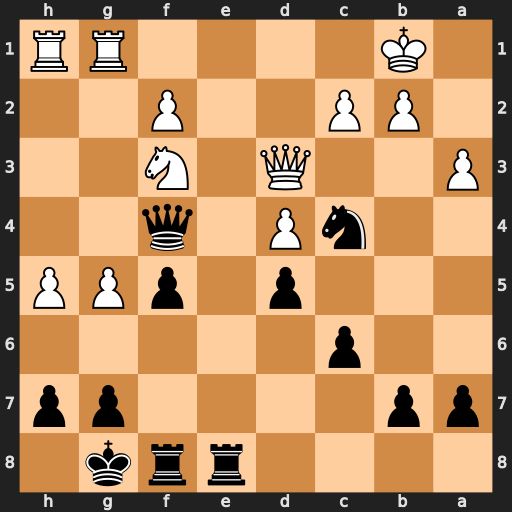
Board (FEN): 4rrk1/pp4pp/2p5/3p1pPP/2nP1q2/P2Q1N2/1PP2P2/1K4RR
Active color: b
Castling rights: -
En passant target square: -
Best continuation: Qxf3 Qxf3 Nd2+ Ka2 Nxf3